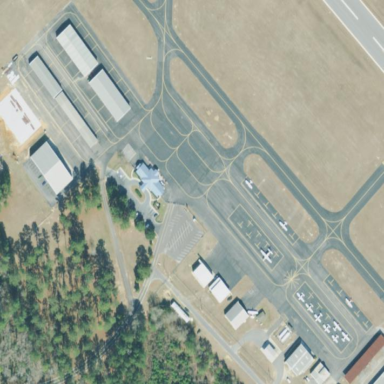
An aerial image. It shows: Apron at the airport.